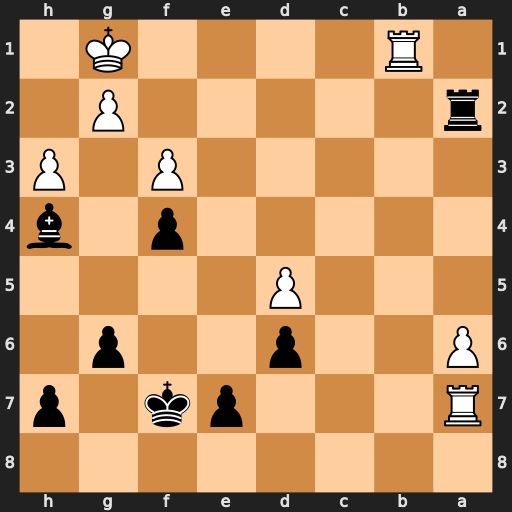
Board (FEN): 8/R3pk1p/P2p2p1/3P4/5p1b/5P1P/r5P1/1R4K1
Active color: b
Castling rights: -
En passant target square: -
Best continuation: Bf2+ Kf1 Bxa7